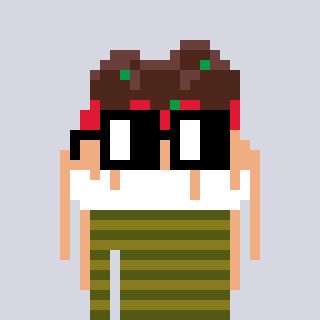
a pixel art character with square black glasses, a spaghetti-shaped head and a gunk-colored body on a cool background